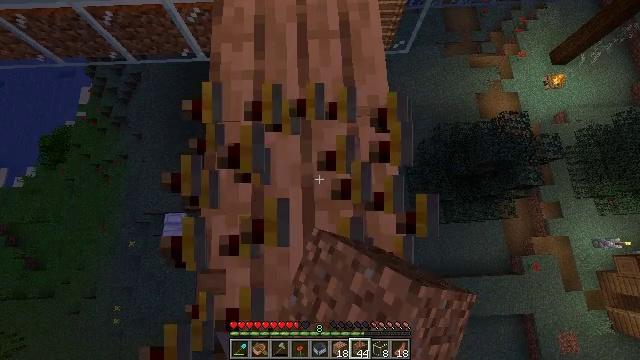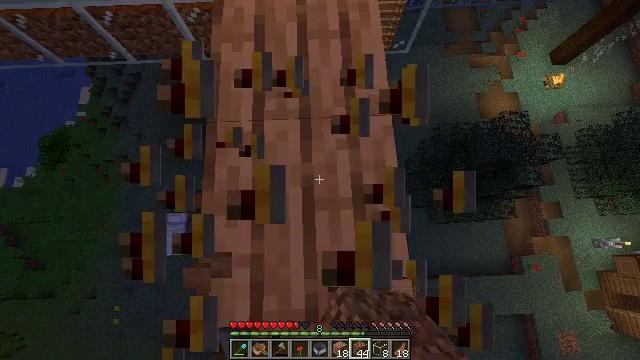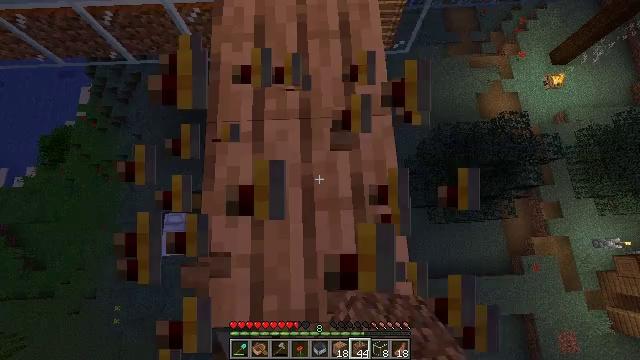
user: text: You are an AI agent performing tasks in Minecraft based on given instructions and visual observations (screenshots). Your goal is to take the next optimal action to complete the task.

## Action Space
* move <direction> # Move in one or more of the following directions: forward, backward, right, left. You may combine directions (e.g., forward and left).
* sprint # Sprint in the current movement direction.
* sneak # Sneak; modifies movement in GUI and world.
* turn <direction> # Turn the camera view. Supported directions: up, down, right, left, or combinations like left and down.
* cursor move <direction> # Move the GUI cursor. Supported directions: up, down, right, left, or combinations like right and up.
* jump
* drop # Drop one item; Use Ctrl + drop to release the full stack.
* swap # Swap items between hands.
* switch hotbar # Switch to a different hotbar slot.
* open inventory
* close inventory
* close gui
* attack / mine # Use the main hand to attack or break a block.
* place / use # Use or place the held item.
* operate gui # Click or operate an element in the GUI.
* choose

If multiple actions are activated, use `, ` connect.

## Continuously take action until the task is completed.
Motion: motion action
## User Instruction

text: Retrieve the powered rail for later use.
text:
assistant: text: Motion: sneak, attack / mine
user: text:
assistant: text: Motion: sneak, attack / mine
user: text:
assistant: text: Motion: sneak, attack / mine